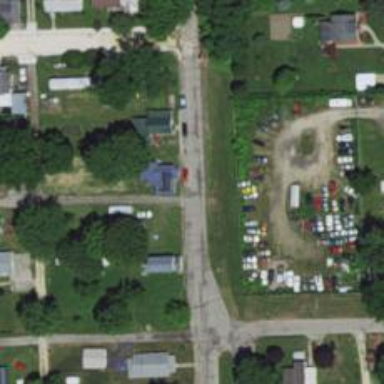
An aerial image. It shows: Alley classified as service road.